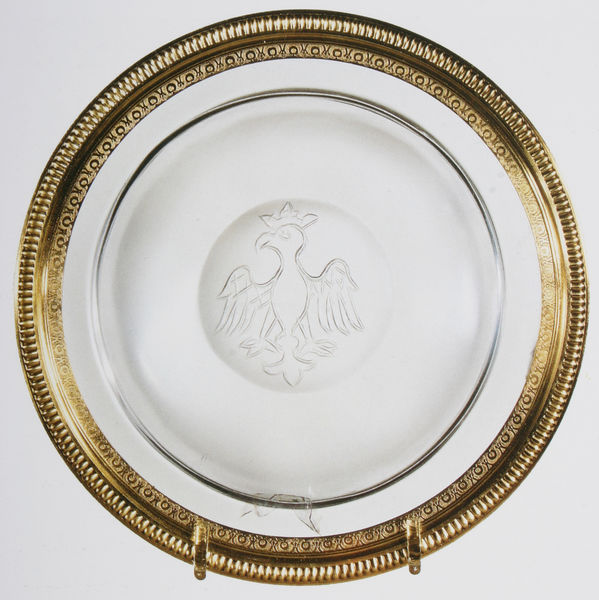
Titel: Schale mit eingeschnittenem staufischem Adler
Standort: Madrid
Institution: Museo del Prado, El Tesoro del Delfín
Schlagwörter: adler, flügel, fuß, vogel, weiß, brust, glas, grau, muster, ornament, alt, gefieder, geschichte, rahmen, schale, silber, stehen, teller, spiegel, gold, reich, stehend, klassizismus, frontal, krone, kreis, rund, beine, schwanz, relief, schnabel, fahne, kamm, rand, reflexe, ornamente, verzierung, foto, fotografie, photographie, medaillon, porzellan, vergoldet, rippen, geriffelt, krallen, lilie, gravierung, gravur, photo, fries, wappen, hubi, iris, farbfoto, spreizen, schwingen, halter, museum, suppe, huhn, pokal, prunk, goldrand, porzelan, mittelfeld, vertieft, design, fassung, aufnahme, eierstab, vertiefung, preussen, ränder, rillen, wertvoll, punze, prägung, gockel, ritzen, golg, suppenteller, reichsadler, photographe, prorzellan, tellerständer, anonymus, lreise